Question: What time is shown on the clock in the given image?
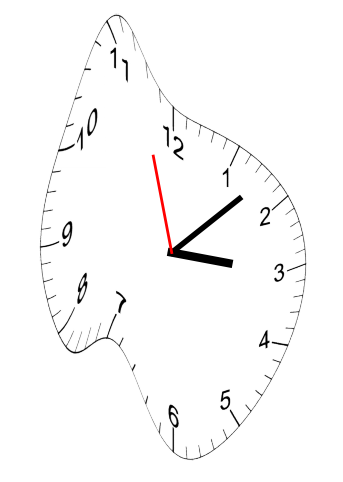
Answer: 03:07:57